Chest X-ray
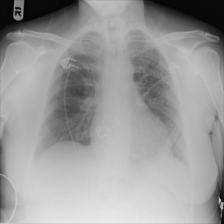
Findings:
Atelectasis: negative
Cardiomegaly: negative
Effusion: negative
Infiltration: negative
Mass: negative
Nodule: negative
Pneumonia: negative
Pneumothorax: negative
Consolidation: negative
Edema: negative
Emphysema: negative
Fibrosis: negative
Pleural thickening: negative
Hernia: negative